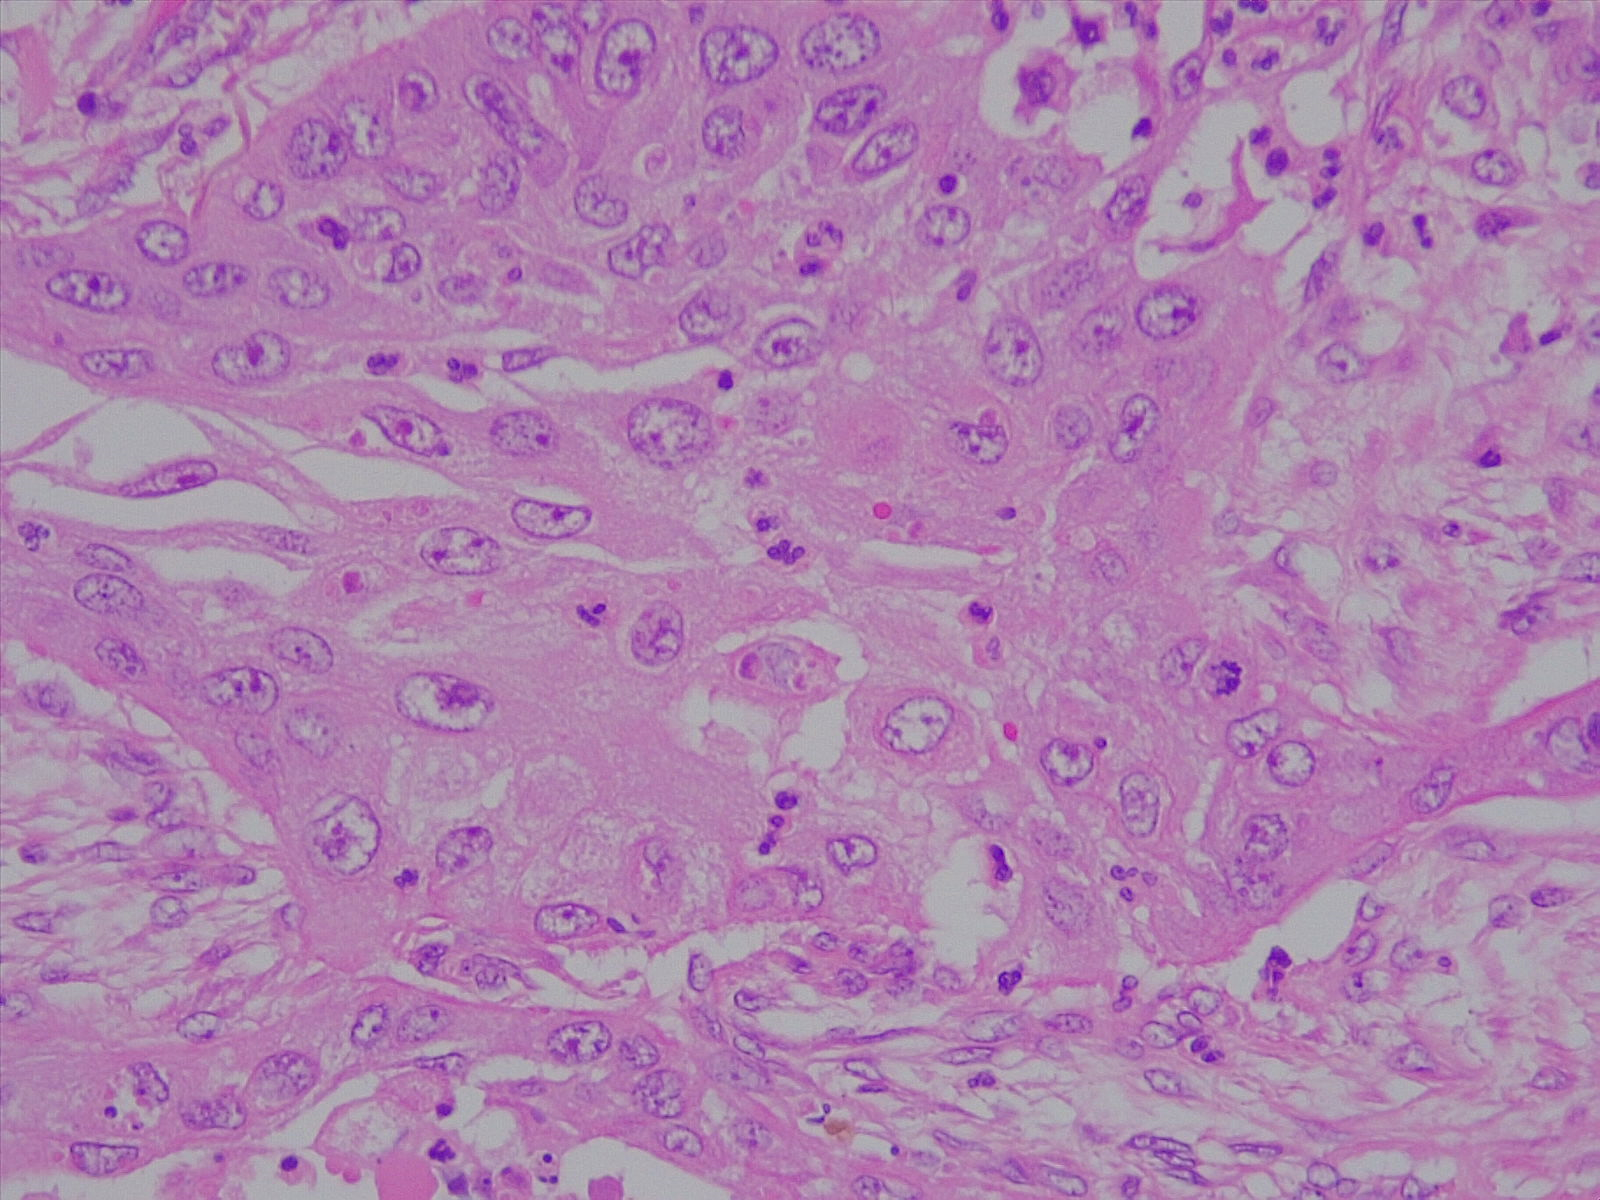
Label: lung squamous cell carcinoma, well differentiated